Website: bh-photo
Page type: cross-sells
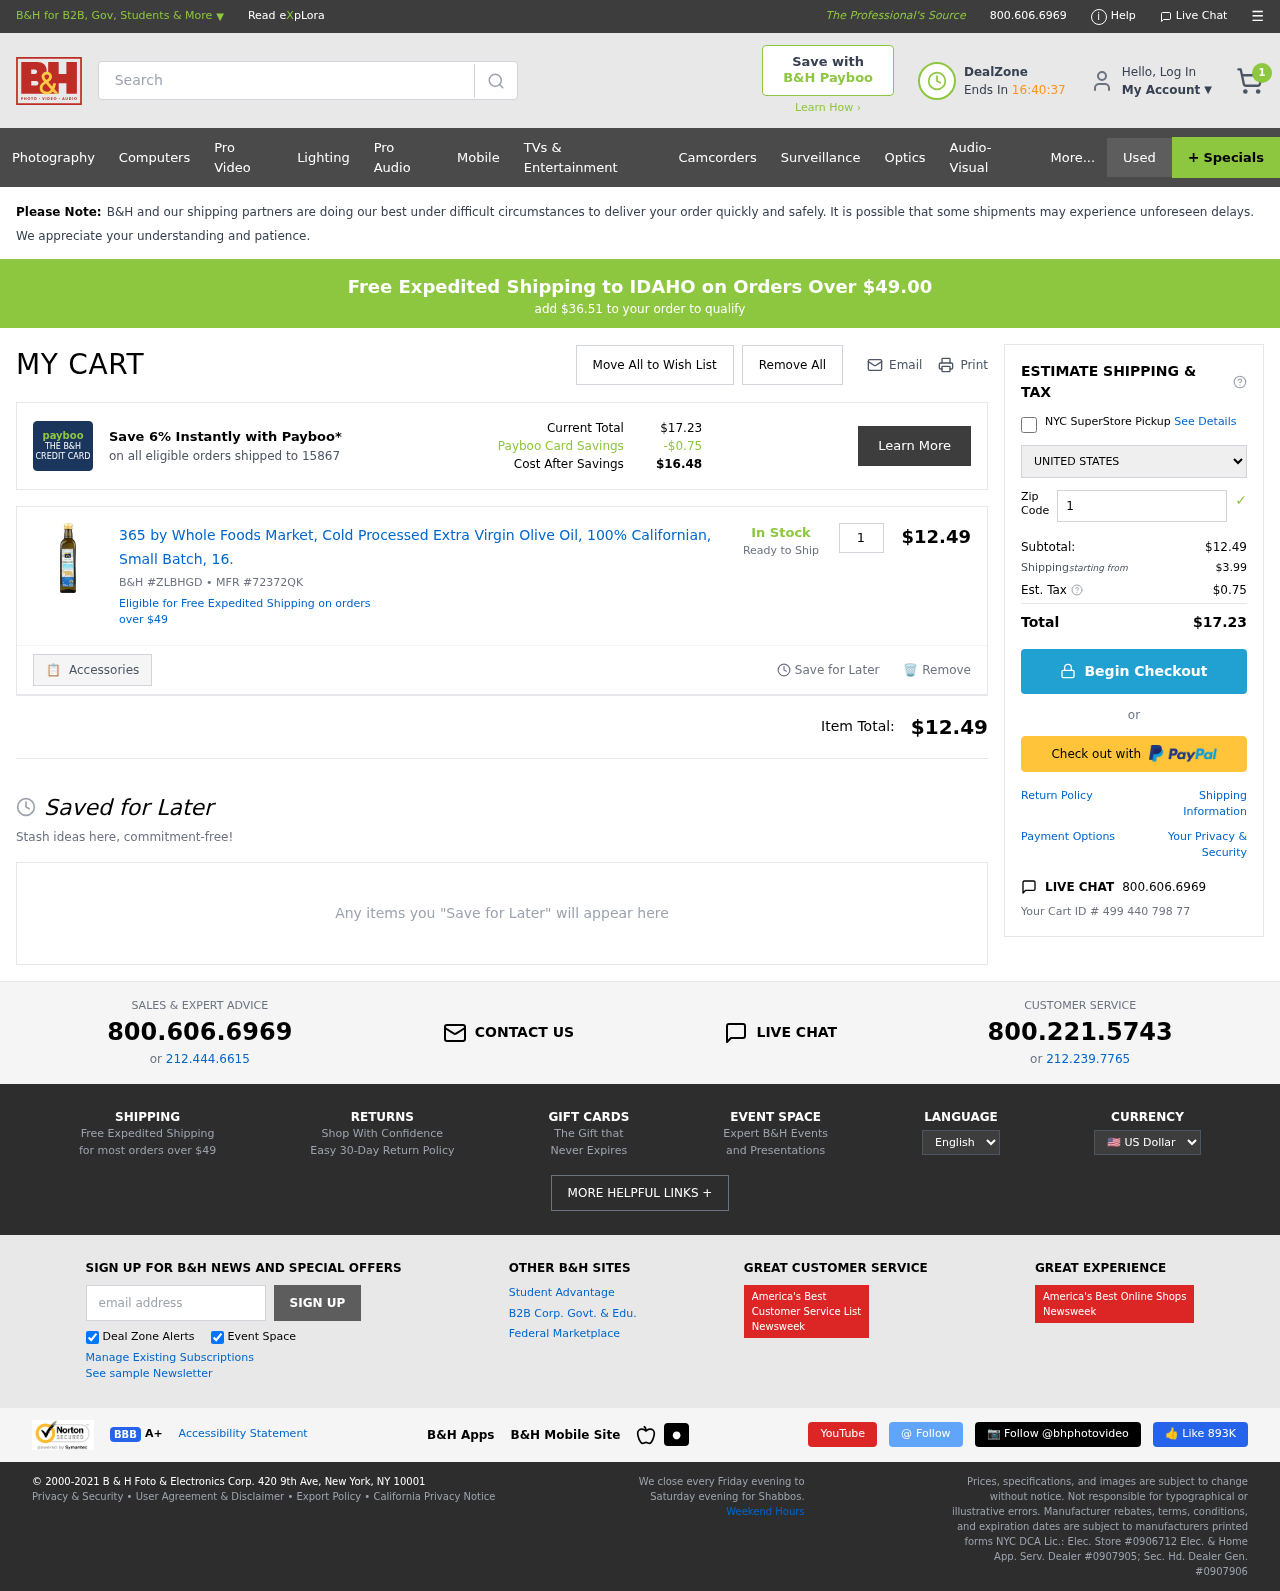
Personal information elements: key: PII_COUNTRY
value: United States
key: PII_POSTCODE
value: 15867
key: PII_STATE
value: IDAHO
Product elements: key: PRODUCT1_NAME
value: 365 by Whole Foods Market, Cold Processed Extra Virgin Olive Oil, 100% Californian, Small Batch, 16.
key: PRODUCT1_PRICE
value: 12.49
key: PRODUCT1_QUANTITY
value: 1
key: PRODUCT1_SKU
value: B&H #ZLBHGD
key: PRODUCT1_MFR
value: MFR #72372QK
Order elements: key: ORDER_NUM_ITEMS
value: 1
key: SHIPPING_THRESHOLD_REMAINING
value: $36.51
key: ORDER_TOTAL
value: $17.23
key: ORDER_SUBTOTAL
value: $12.49
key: ORDER_SHIPPING_COST
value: $3.99
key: ORDER_TAX
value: $0.75
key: ORDER_ID
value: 499 440 798 77
Search elements: key: HEADER_SEARCH
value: Search
Other elements: key: PAYBOO_SAVINGS
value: -$0.75
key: COST_AFTER_SAVINGS
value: $16.48